Field crop: maize
Growth stage: 1
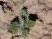
Species: chenopodium